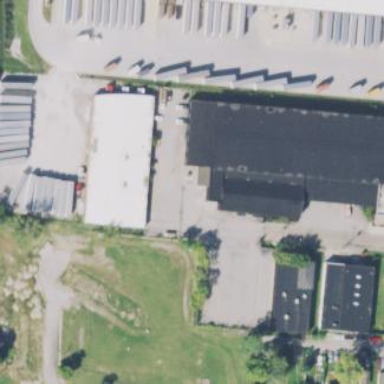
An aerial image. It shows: Industrial building.